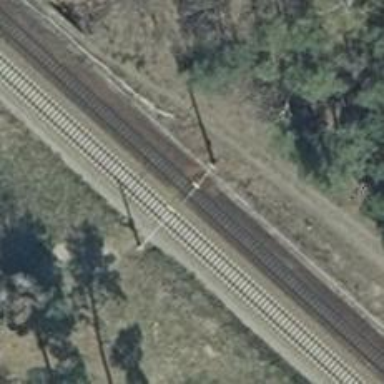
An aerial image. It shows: Railway milestone with catenary mast.